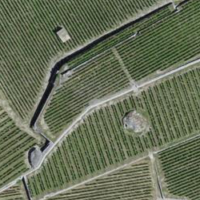
EUNIS habitat code: 40
Species observed at this site:
Opuntia humifusa